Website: macys
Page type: gifting
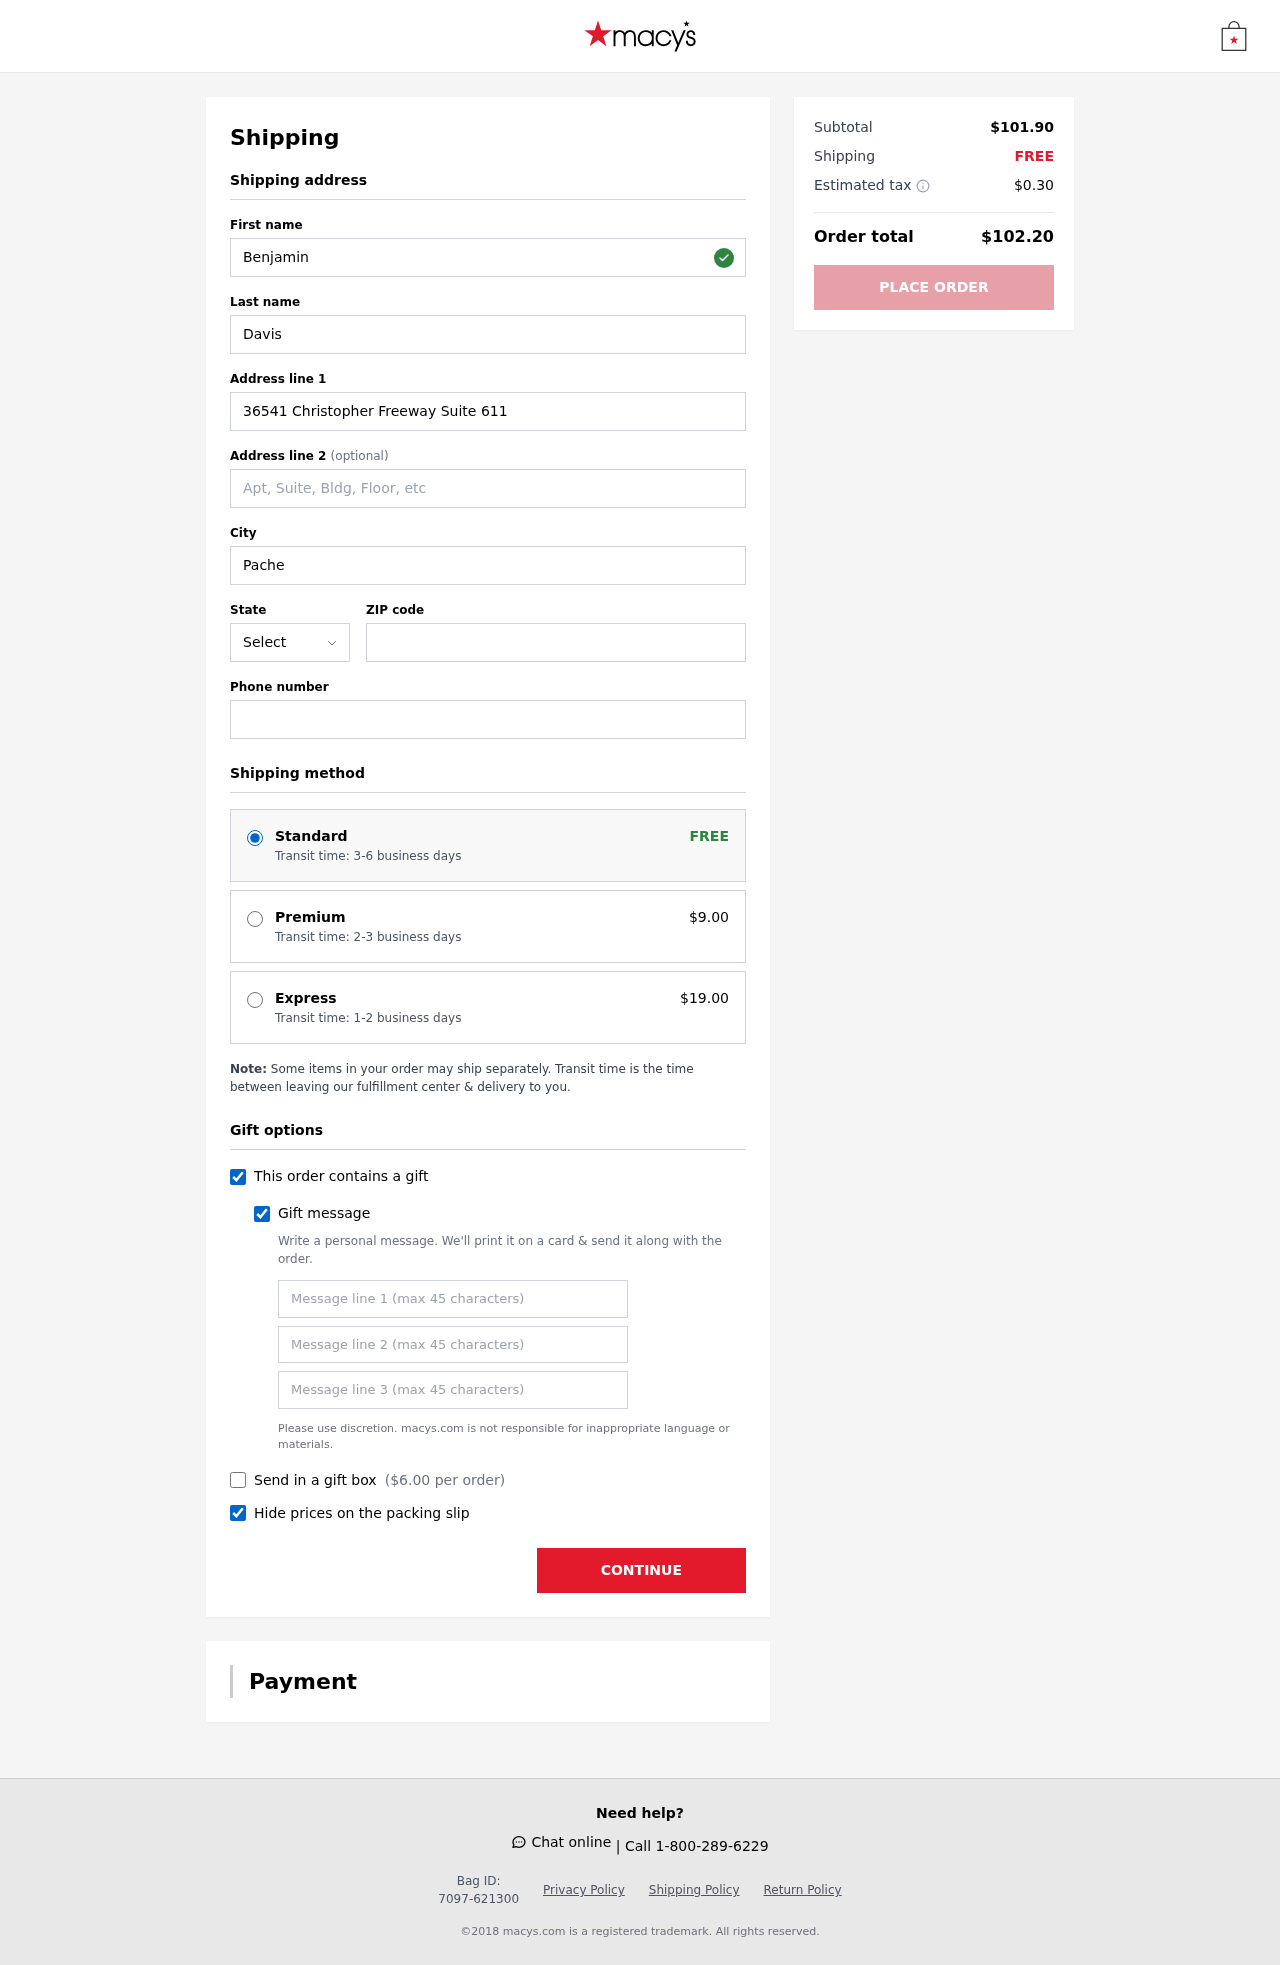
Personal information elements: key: PII_STATE_ABBR
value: DC
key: PII_FIRSTNAME
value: Benjamin
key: PII_LASTNAME
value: Davis
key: PII_STREET
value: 36541 Christopher Freeway Suite 611
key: PII_CITY
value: Pachecoport
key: PII_POSTCODE
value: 25793
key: PII_PHONE
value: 4446319609
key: PII_GIFT_MESSAGE
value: Hey Jeffrey, I saw these cool trainers and thought they’d be perfect for all your adventures! I can’t wait to see you rocking them. Enjoy! - Benjamin
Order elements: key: ORDER_SHIPPING_STANDARD
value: Transit time: 3-6 business days
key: ORDER_SHIPPING_PREMIUM
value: Transit time: 2-3 business days
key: ORDER_SHIPPING_PREMIUM_PRICE
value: $9.00
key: ORDER_SHIPPING_EXPRESS
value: Transit time: 1-2 business days
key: ORDER_SHIPPING_EXPRESS_PRICE
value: $19.00
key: ORDER_GIFT_BOX_PRICE
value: $6.00
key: ORDER_SUBTOTAL
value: $101.90
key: ORDER_SHIPPING_COST
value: FREE
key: ORDER_TAX
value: $0.30
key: ORDER_TOTAL
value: $102.20